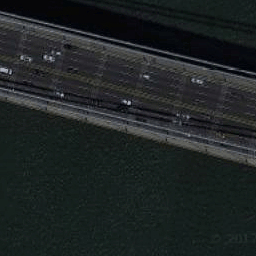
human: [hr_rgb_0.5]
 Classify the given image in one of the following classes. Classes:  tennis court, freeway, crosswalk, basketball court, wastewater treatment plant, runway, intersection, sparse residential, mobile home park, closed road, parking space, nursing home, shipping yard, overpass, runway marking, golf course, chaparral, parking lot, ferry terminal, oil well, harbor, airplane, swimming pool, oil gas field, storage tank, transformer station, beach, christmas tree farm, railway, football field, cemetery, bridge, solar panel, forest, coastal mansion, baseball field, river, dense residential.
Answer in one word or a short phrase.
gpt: bridge